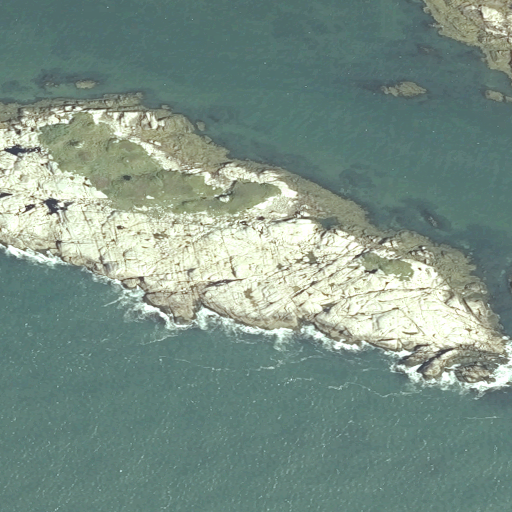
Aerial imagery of island in Maine named Water Island containing open water, herbaceous wetlands, and barren land